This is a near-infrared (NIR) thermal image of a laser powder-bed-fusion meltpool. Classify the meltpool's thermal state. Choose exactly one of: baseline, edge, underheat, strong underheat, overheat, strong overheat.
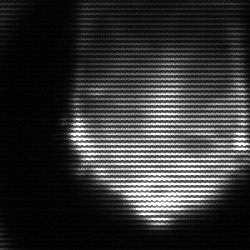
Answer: edge